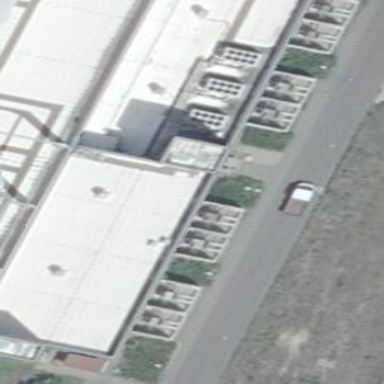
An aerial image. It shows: Part of building.